Field crop: maize
Growth stage: 2
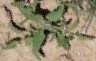
Species: atriplex